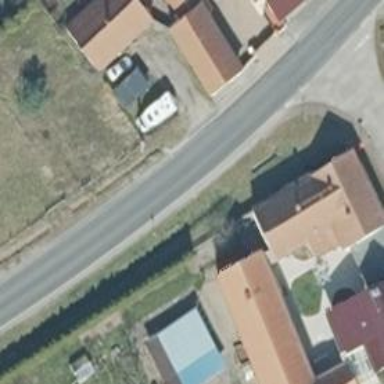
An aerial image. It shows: Secondary road with asphalt surface.